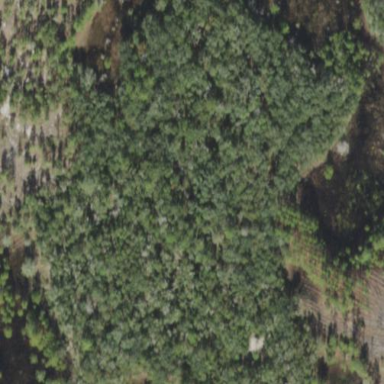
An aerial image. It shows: Mixed leaf woodland.